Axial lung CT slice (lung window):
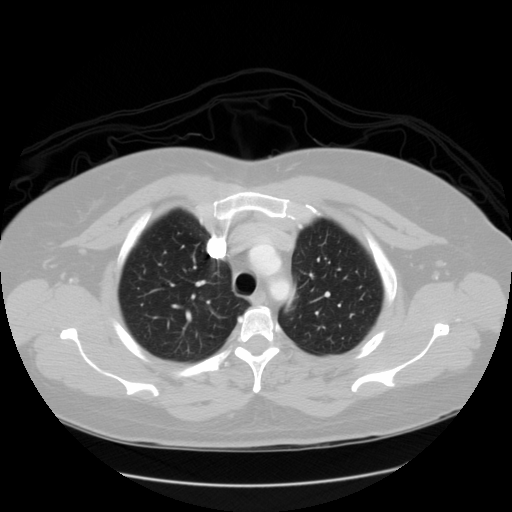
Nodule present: no